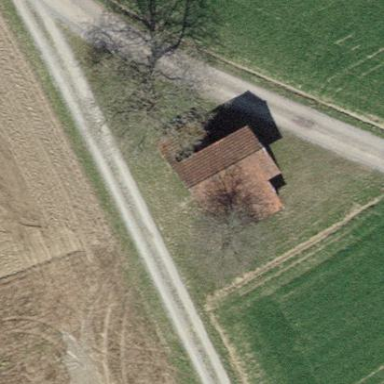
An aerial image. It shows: Shed building.